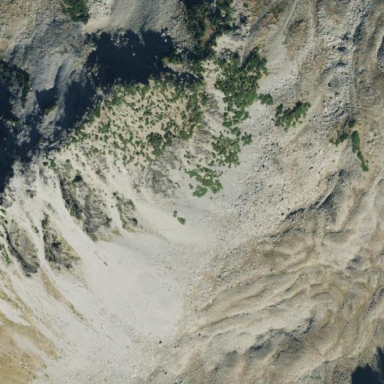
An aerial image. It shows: Scree landscape.